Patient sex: M
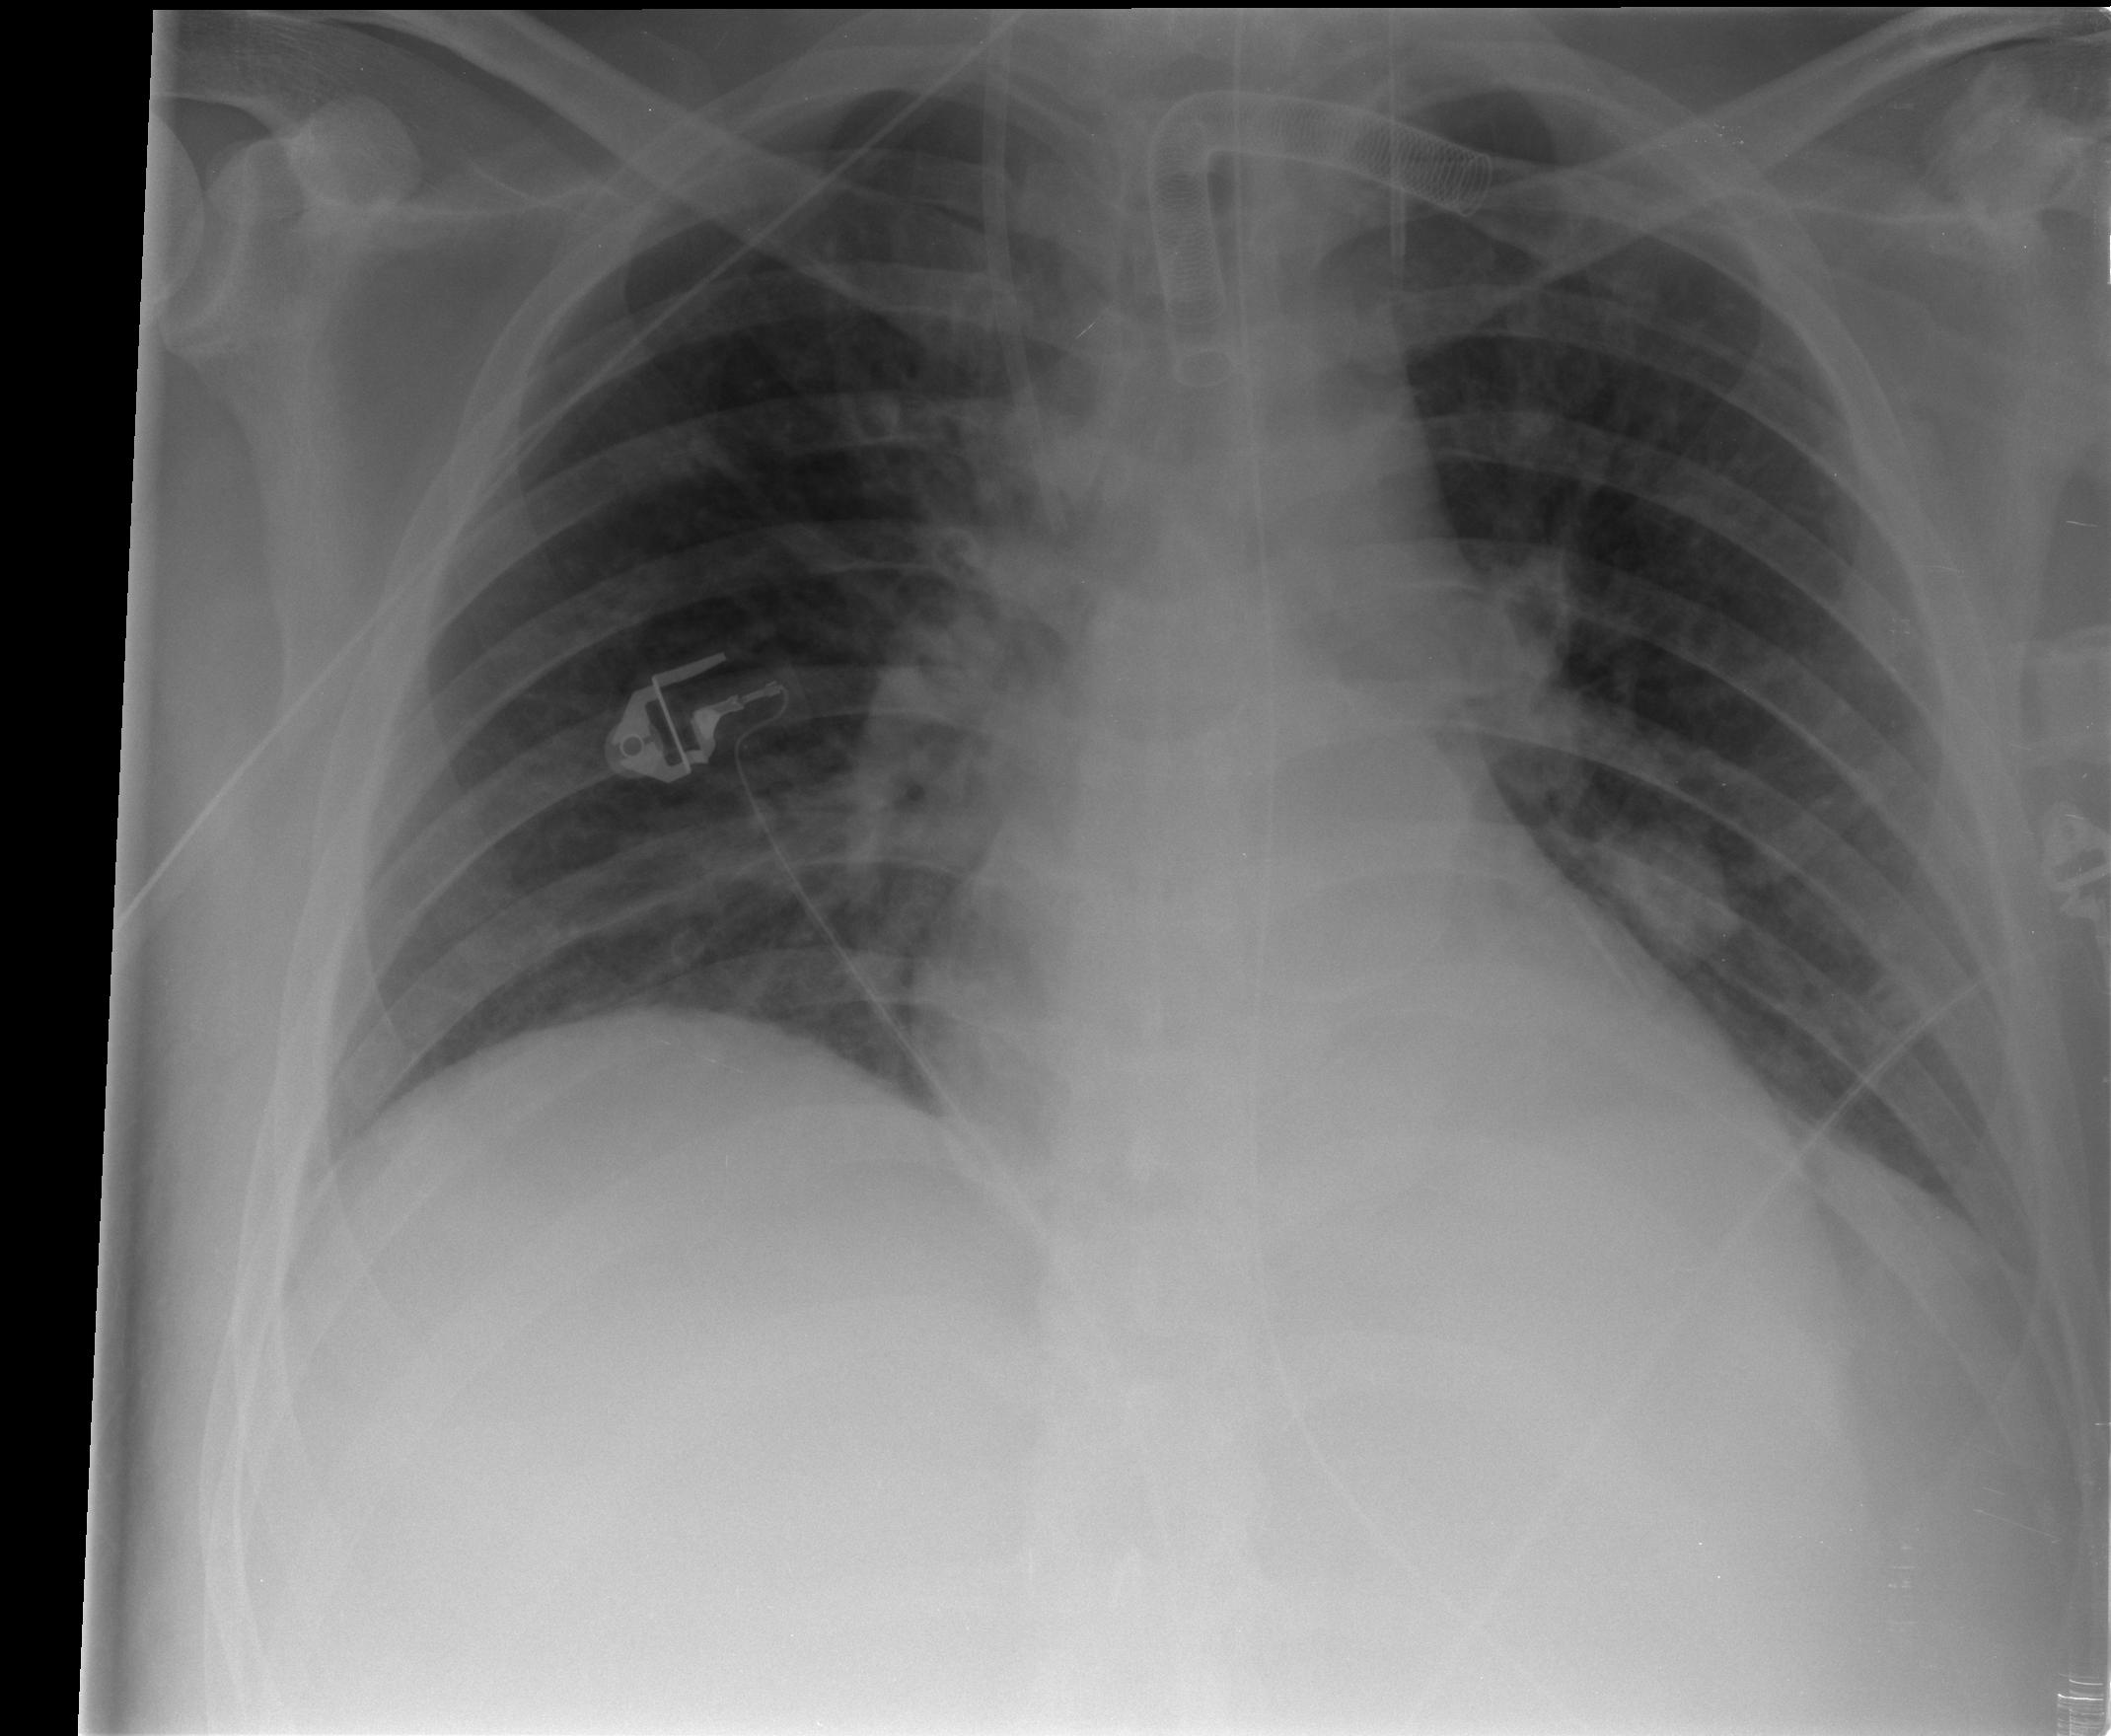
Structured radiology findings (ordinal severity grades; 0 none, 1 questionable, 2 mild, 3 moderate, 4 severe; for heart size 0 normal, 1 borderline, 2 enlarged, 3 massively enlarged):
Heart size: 0
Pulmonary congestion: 0
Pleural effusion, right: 0
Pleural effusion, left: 0
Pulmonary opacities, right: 0
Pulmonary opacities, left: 0
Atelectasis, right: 2
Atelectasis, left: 2